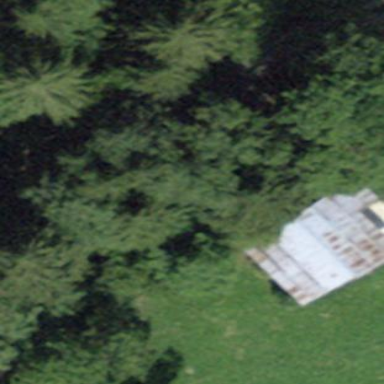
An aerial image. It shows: Barn.